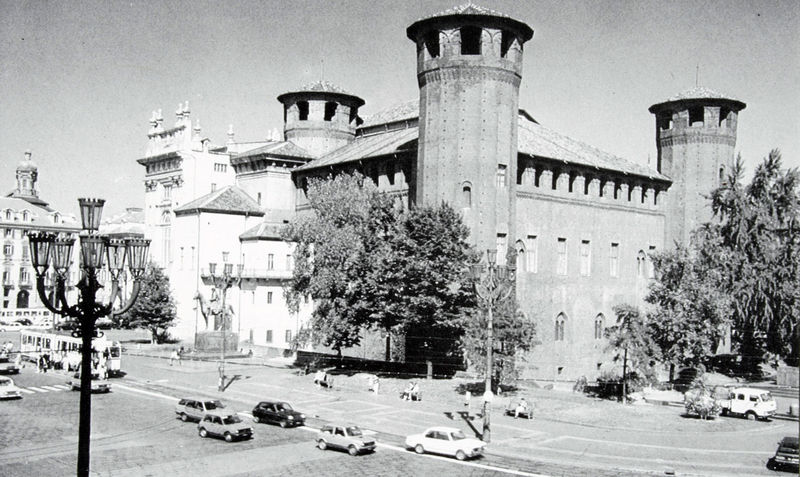
Titel: Der Palazzo Madama
Künstler: Verschiedene
Standort: Torino
Institution: Palazzo Madama e Casaforte degli Acaja
Schlagwörter: baum, dunkel, himmel, schatten, weiß, bäume, menschen, stadt, äste, fenster, grau, hell, lampe, lampen, laterne, laternen, licht, schwarz, strasse, dach, gebäude, haus, park, schloss, alt, architektur, stein, häuser, zweige, leuchte, pferd, turm, garten, statue, spanien, ecke, ansicht, fassade, italien, passanten, pflaster, dächer, mauer, tag, fußgänger, platz, bank, auto, wagen, kuppel, wehr, leuchter, leuchten, zinnen, galerie, foto, fotografie, grossstadt, photographie, stadtansicht, straßen, gang, burg, türme, palast, festung, kreuzung, schwarz weiß, bänke, photo, villa, mittelalter, straßenlampe, straßenlaterne, verkehr, este, fotographie, autos, kandelaber, latz, bauwerk, straßenlampen, profanbau, parkplatz, straßenbahn, tram, trambahn, bauwerke, rundtürme, ecktürme, rundturm, parken, feste, bastion, turmhelm, turmhelme, innenstadt, eckturm, wehrturm, gepflastert, pkw, turin, autoverkehr, b¨¨aume, don quichote, ringstraße, zebrastreifen, zebra, castel, turin#, vastell, castello reale, stra0ßenbahn, it's a black and wite picture, i think from the late 30s, it's giving me dark feelings and not a happy feeling at all, its a sad and normal picture of a pretty building